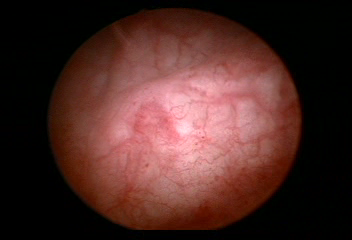
Modality: WLC
Class: Normal mucosa
Bladder cancer association: No